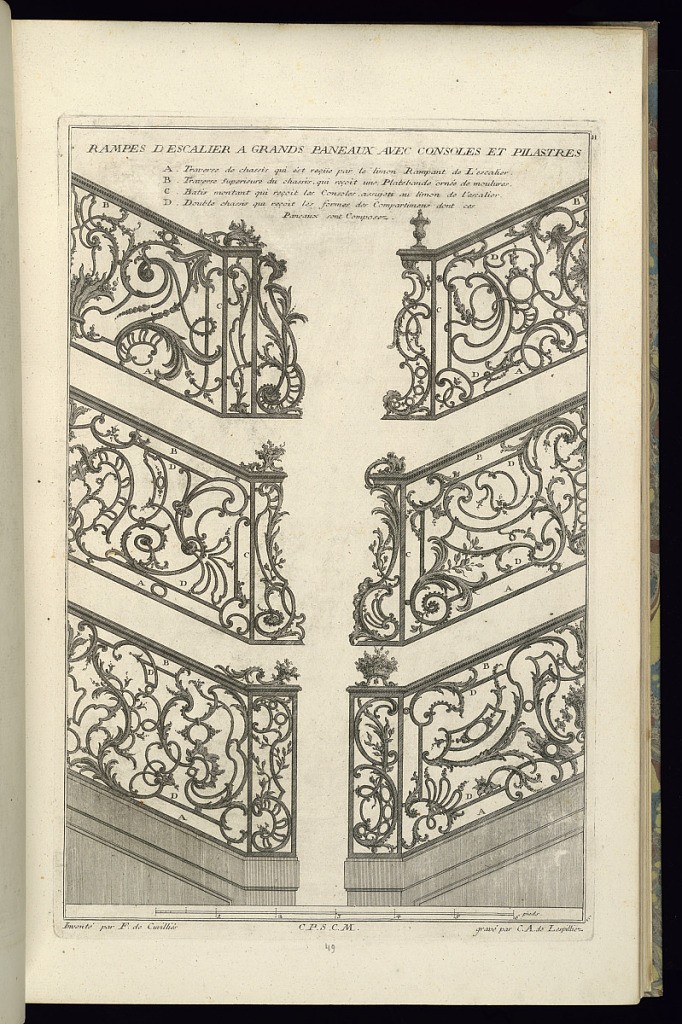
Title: Rampes d'Escalier a Grands Paneaux avec Consoles et Pilastres
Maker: François de Cuvilliés the Elder, Belgian, 1695 - 1768
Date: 1745
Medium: Etching and engraving on off-white laid paper
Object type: Print
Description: Designs for the panels of staircase railings. The plate is signed and numbered.